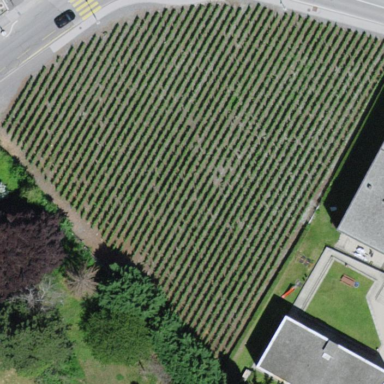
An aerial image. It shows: Beautiful vineyard in the countryside.